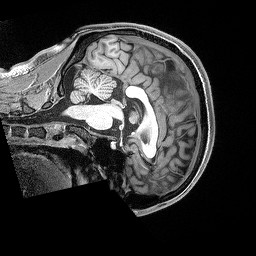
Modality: T1w
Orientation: sagittal
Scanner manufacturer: siemens
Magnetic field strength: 3 T
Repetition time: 2.5 s
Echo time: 0.0029 s